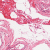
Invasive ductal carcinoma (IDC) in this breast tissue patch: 0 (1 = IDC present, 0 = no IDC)